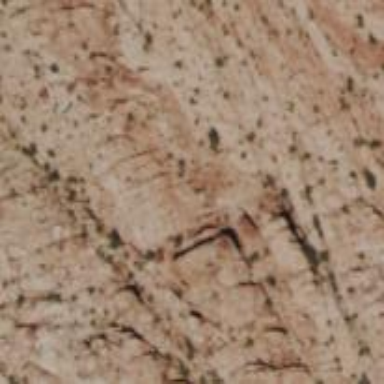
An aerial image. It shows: Brown cliff in the natural landscape.